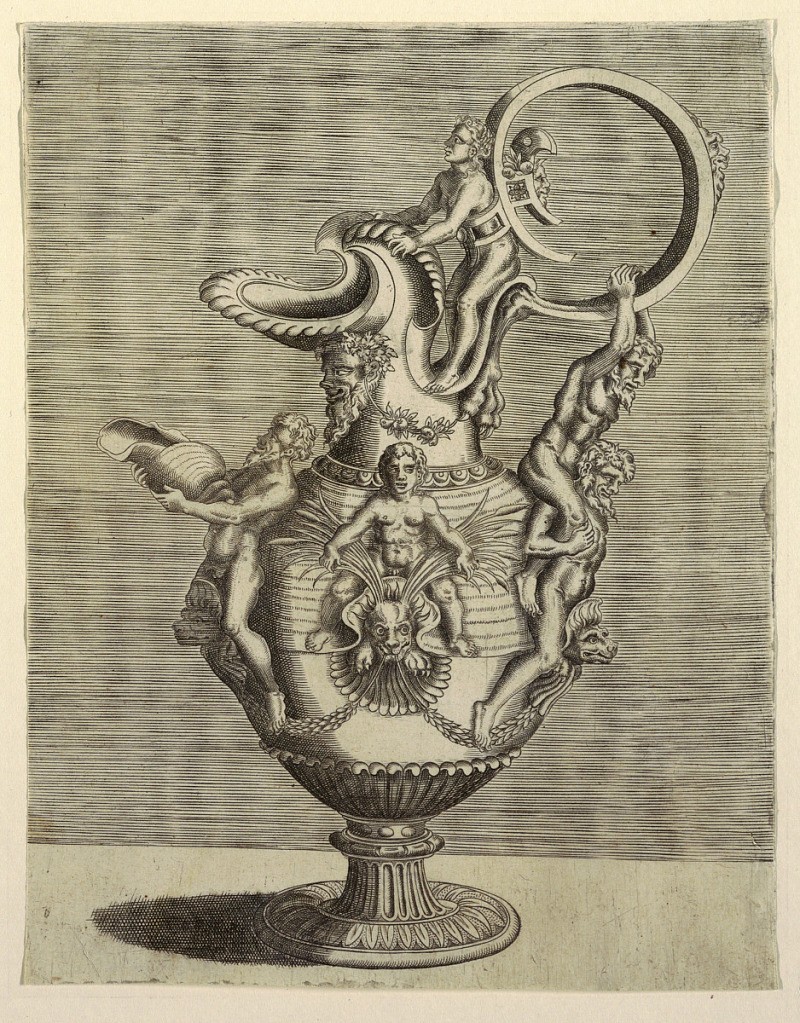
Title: Ewer with Handle
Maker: Cornelis Floris II, Flemish, ca. 1513–14 – 1575
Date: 1548
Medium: Engraving on white laid paper
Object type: Print
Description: The handle is at upper right; a man is bound to it by a harness at his waist. On the right side of the body a man astride a grotesque mask supports on his shoulders another man who grasps the handle. Also astride masks are a putto, at center, and a bearded man with a shell, at left.